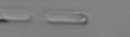
Label: Skeletonema